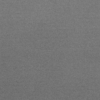
Label: dusty